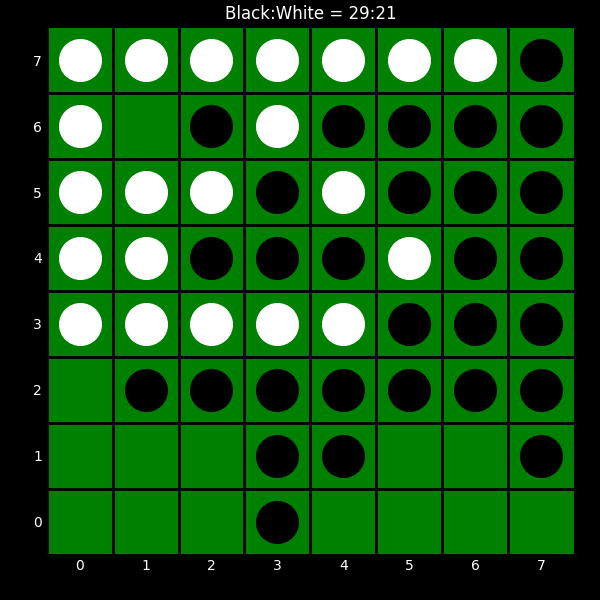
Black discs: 29
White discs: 21